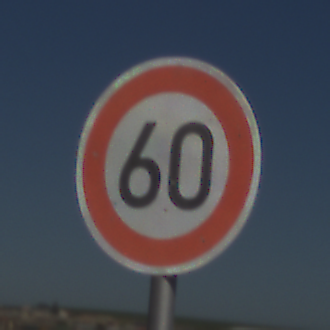
Verkehrszeichen: Geschwindigkeit60
Umgebung: Outdoor, RoadRail
Tageszeit: MorningAfternoon
Wetter: Clear
Licht: Natural
Jahreszeit: NotSpecified
Kontrast: HighContrast